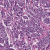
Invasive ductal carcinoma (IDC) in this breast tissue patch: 1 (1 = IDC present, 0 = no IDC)